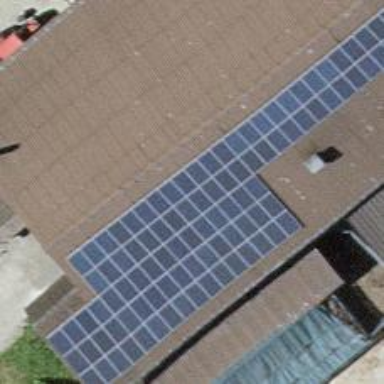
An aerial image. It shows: Solar power generator using photovoltaic panels.